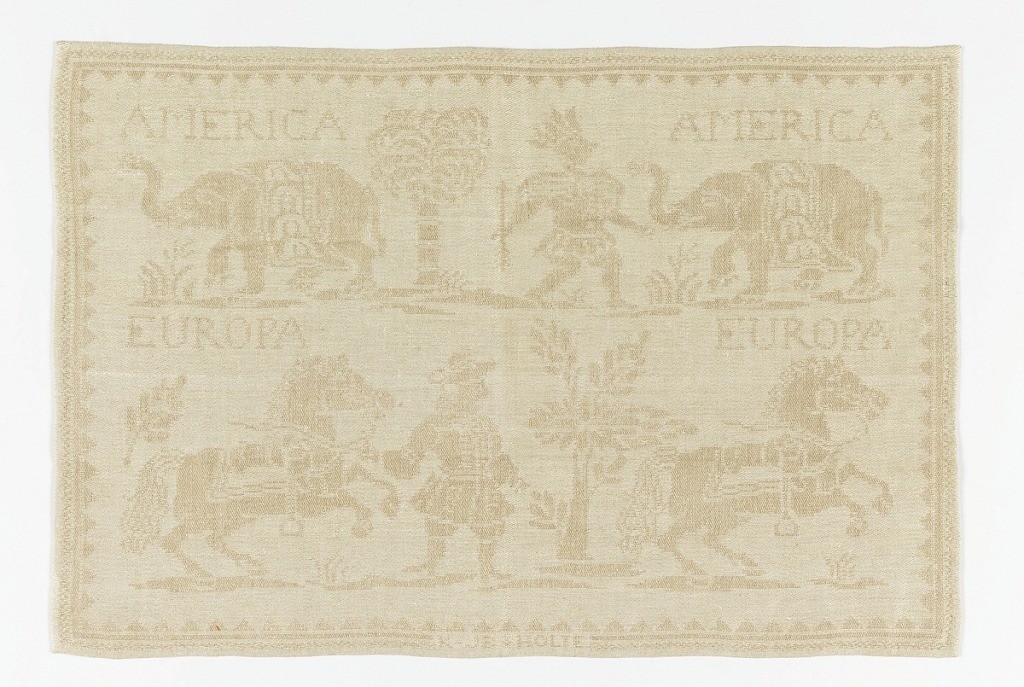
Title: Textile
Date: early 18th century
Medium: linen Technique: damask weave
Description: Cream colored linen textile showing the continents of America and Europe represented by text and iconographical figures of a Native American with arrow and European figure with horse.